Field crop: tomato
Growth stage: 1
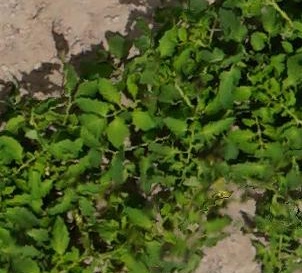
Species: tomato